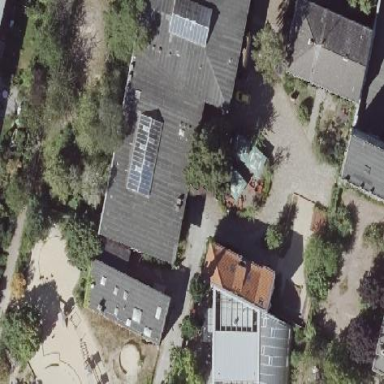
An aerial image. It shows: Community center.